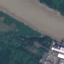
Land use / land cover: River